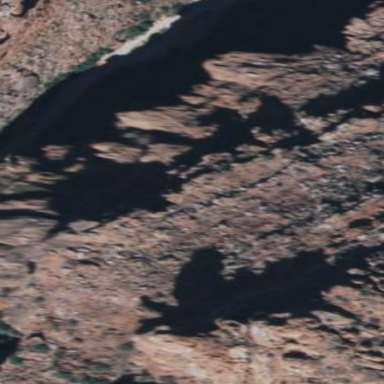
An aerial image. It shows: Landscape of bare rock.